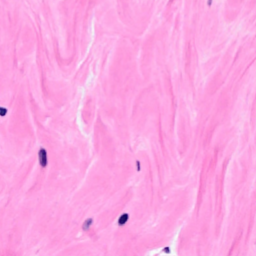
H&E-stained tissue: Breast